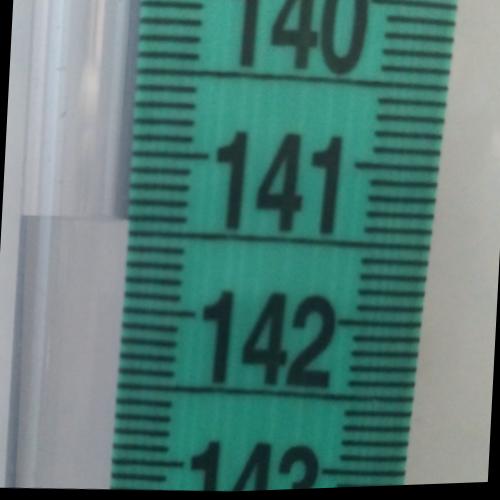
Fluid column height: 141.4 cm